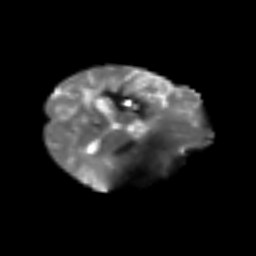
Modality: T2w
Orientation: axial
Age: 51
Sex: female
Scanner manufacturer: siemens
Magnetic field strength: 3 T
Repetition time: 3.2 s
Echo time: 0.081 s